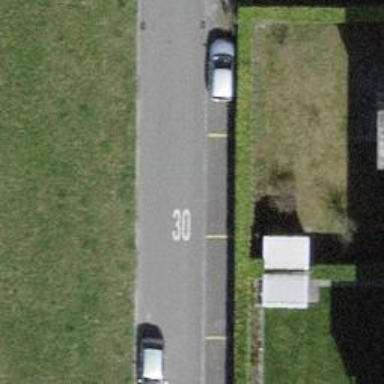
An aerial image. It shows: Parking area with surface.